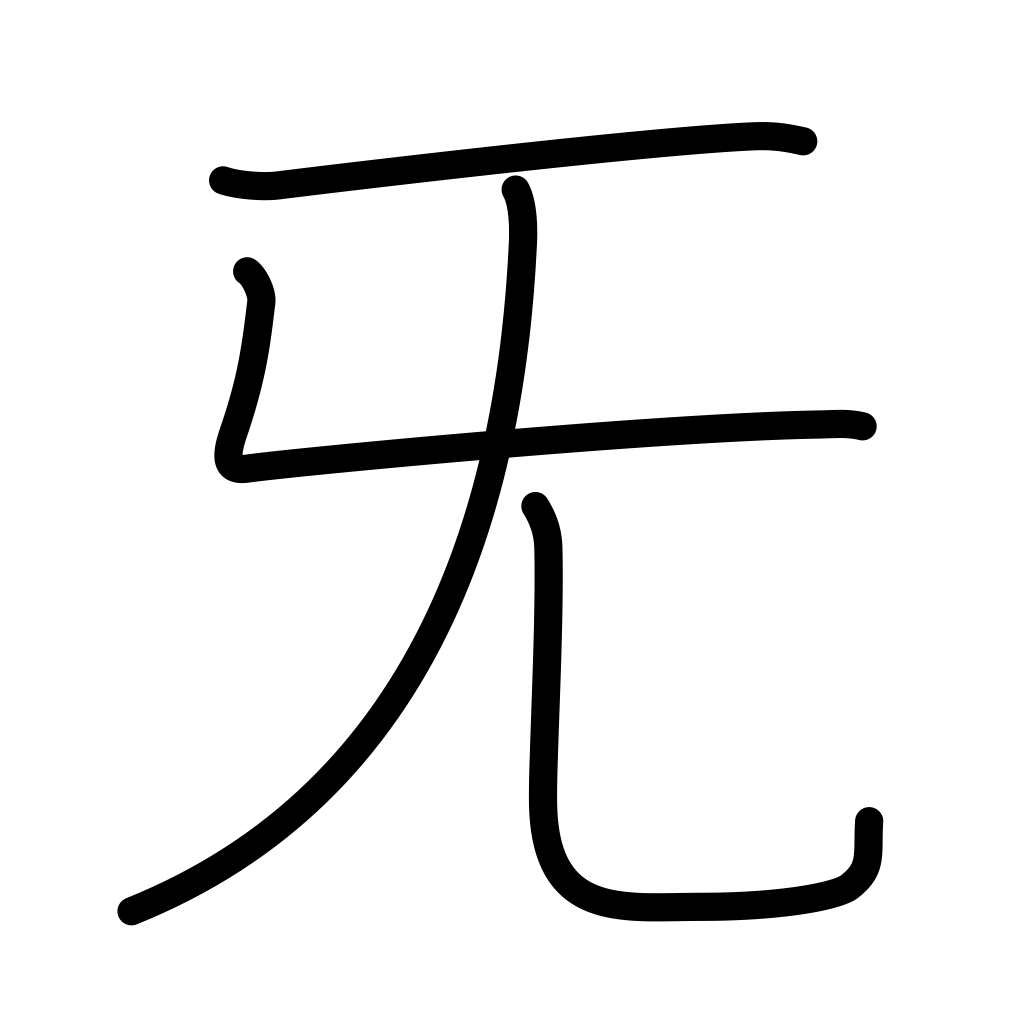
Meaning: sob, choke